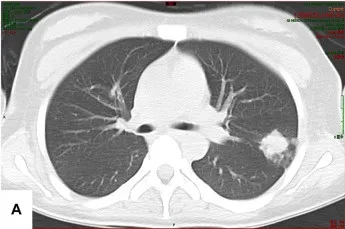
(A,B) Multiple nodular high-density shadows were observed in both lungs; the larger one was located in the upper lobe of the left lung (20 x 24 mm).
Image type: radiology (ct)